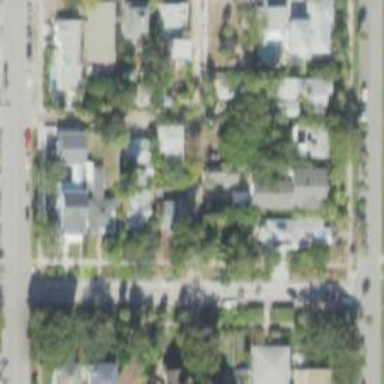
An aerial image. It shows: Alley classified as service road.